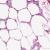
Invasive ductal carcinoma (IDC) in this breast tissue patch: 0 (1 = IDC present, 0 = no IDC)